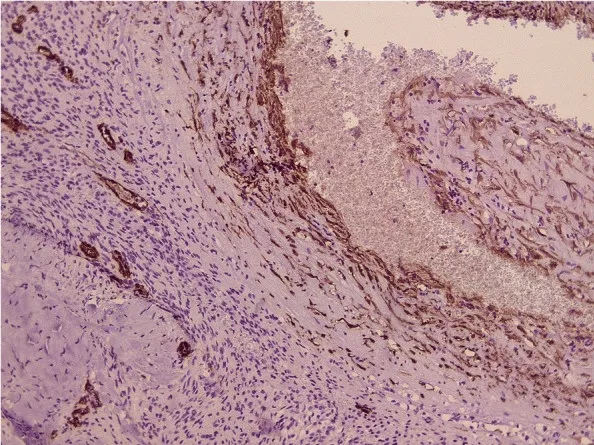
Meningioma (Grade I) was confirmed by EMA. Another part of the same tumor (x 100).
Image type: pathology (immunostaining)